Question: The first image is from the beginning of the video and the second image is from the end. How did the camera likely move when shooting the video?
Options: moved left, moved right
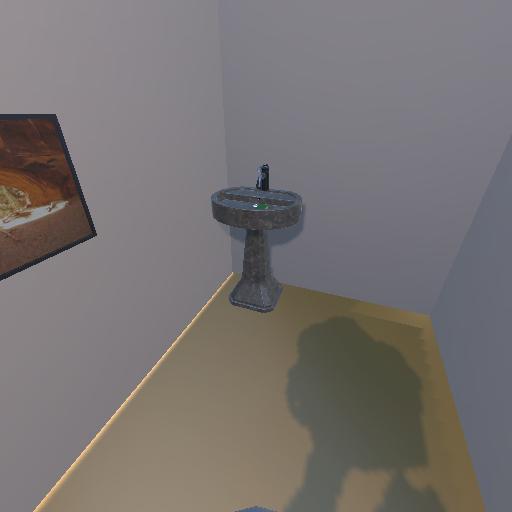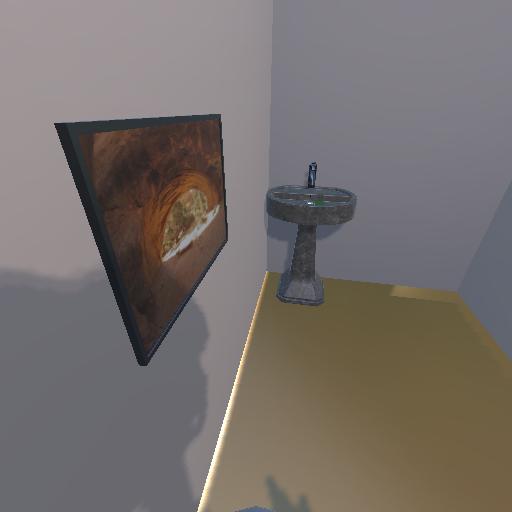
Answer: moved left